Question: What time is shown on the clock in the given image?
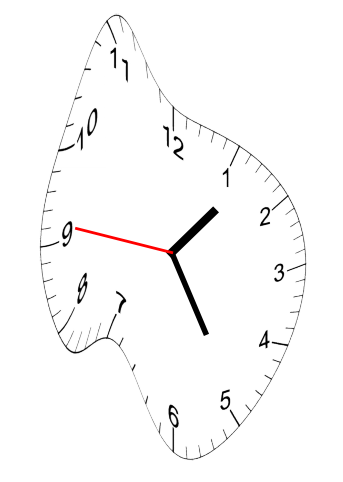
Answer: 01:24:46